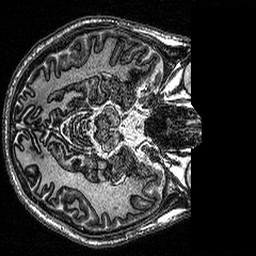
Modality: MP2RAGE
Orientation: axial
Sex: male
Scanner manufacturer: siemens
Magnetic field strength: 3 T
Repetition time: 5 s
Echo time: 0.00292 s